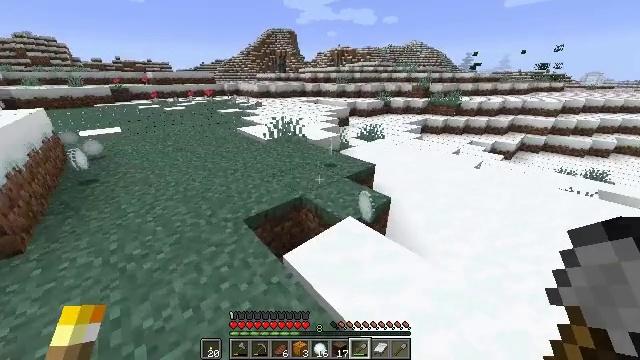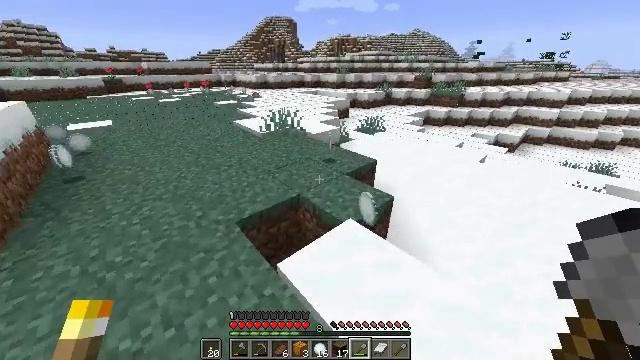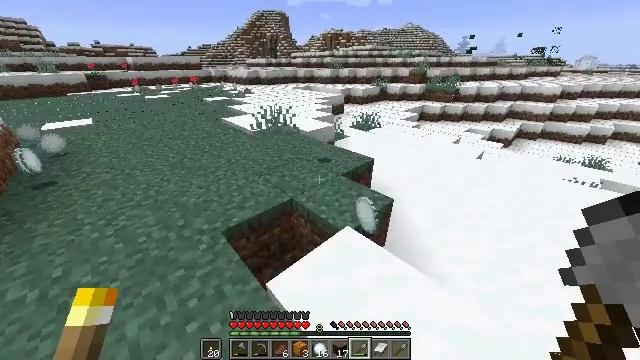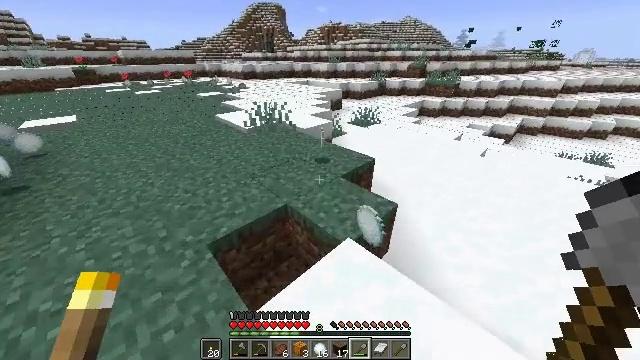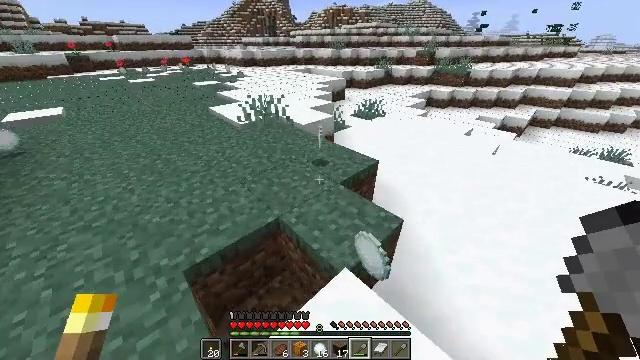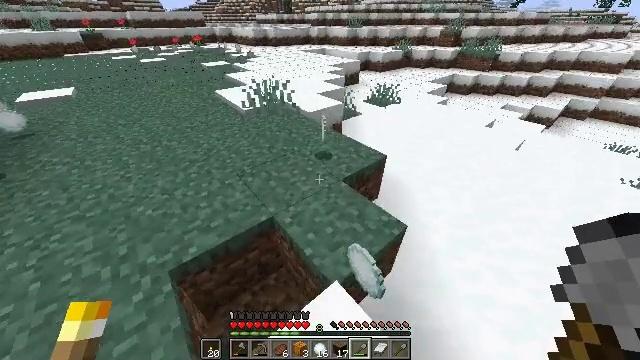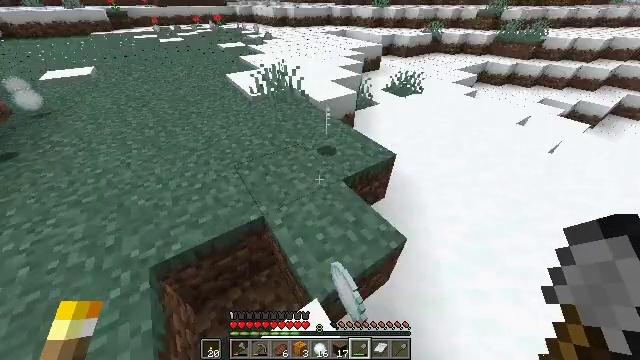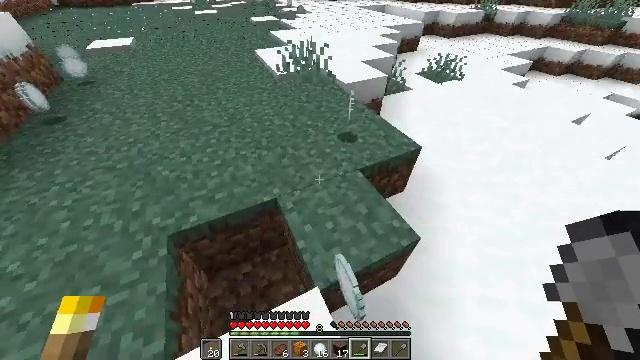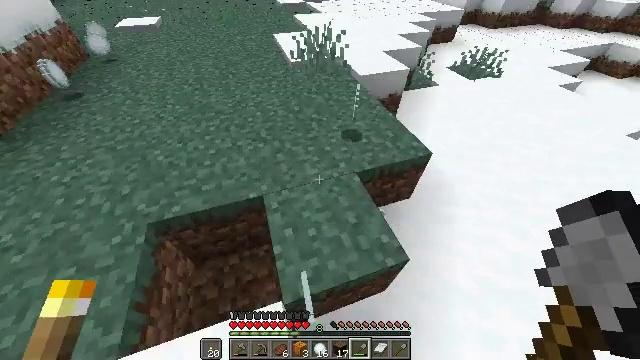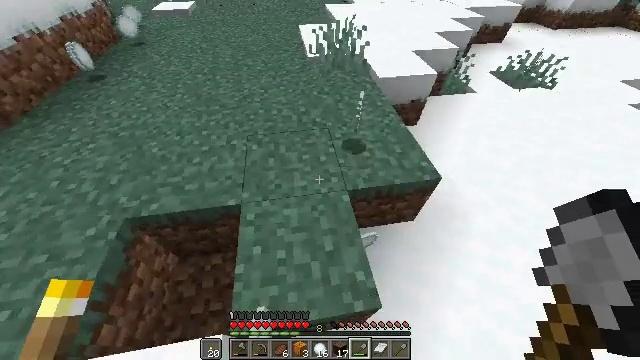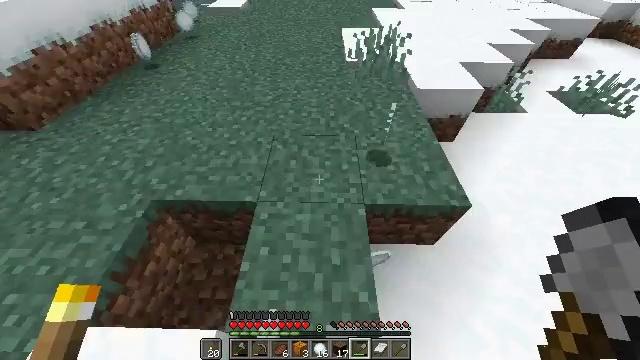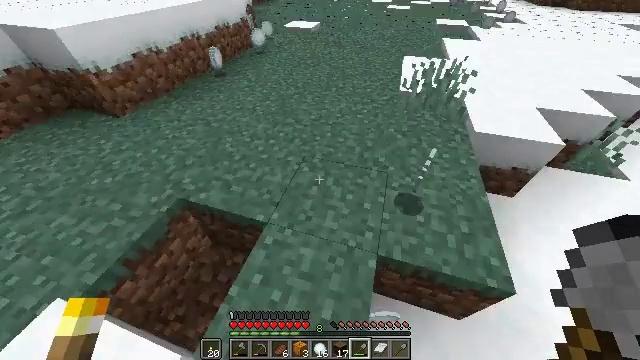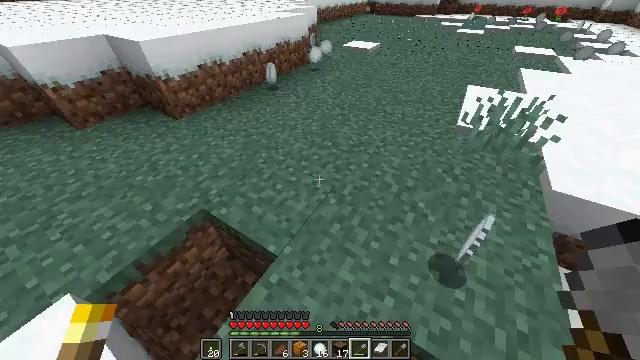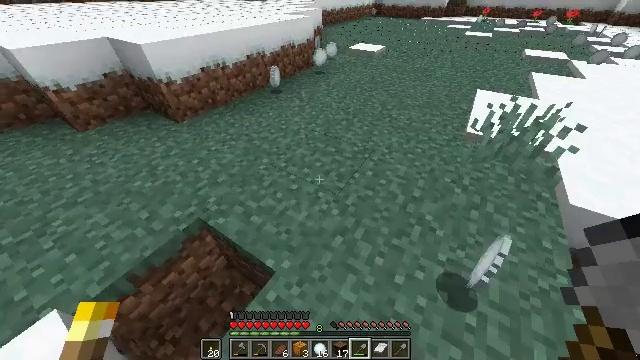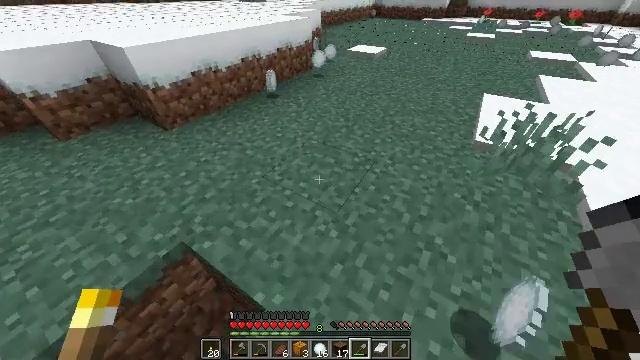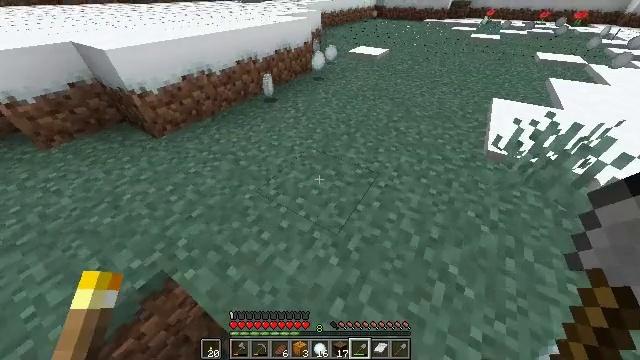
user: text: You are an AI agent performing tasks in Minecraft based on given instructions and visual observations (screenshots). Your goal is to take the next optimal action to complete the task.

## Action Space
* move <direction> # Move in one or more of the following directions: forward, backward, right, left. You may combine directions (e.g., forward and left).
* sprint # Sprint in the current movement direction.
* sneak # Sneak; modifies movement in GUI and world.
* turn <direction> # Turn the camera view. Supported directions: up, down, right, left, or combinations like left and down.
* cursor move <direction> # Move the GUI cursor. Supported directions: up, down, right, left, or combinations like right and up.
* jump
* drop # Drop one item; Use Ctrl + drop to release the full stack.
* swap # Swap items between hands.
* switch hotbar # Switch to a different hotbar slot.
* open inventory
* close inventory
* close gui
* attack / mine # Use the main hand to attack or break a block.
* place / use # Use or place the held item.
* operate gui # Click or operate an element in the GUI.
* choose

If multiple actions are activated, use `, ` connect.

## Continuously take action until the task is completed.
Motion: motion action
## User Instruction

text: Dig up the snow layers.
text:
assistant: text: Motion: move forward, sprint, turn down
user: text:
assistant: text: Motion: move forward, sprint, turn right and down
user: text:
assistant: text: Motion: move forward, sprint, turn down
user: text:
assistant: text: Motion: move forward and move right, sprint, turn down
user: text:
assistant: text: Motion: move forward and move right, sprint, turn left and down
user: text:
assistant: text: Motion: move forward and move right, sprint, turn left and down
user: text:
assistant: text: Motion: move forward and move right, sprint, turn left and down
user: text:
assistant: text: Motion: move forward and move right, sprint, turn left and down
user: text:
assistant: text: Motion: move forward and move right, sprint, turn left and down
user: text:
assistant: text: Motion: move forward and move right, sprint, turn left
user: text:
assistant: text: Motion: move forward, sprint, turn left and up
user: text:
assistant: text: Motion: move forward, sprint, turn left and up
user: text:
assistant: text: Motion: move forward, sprint, turn left
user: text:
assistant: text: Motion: move forward, sprint
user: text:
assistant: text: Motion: move forward, sprint
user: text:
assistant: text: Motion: move forward, sprint
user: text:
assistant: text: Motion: move forward, sprint, turn right
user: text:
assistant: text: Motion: move forward and move right, sprint, turn right and down
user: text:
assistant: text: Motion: move forward and move right, sprint, turn down
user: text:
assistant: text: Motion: move forward and move right, sprint, turn left and down
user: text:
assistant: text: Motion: move forward and move right, sprint, turn left
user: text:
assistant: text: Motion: move forward and move right, sprint, turn left and up
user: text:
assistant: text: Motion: move forward and move right, sprint, turn left and up
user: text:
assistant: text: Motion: move forward, sprint, turn left and up
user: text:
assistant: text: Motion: move forward, sprint, turn left and up
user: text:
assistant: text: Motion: move forward, sprint, turn left
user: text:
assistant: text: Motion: move forward, sprint
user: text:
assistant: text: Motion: move forward, sprint
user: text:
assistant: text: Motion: move forward, sprint
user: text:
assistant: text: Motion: move forward, sprint